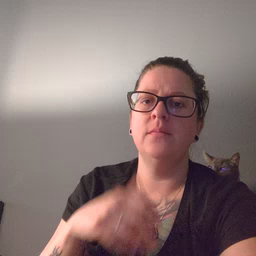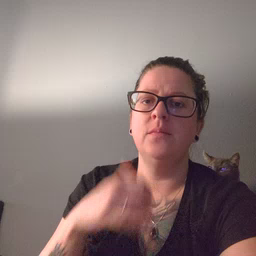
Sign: callonphone